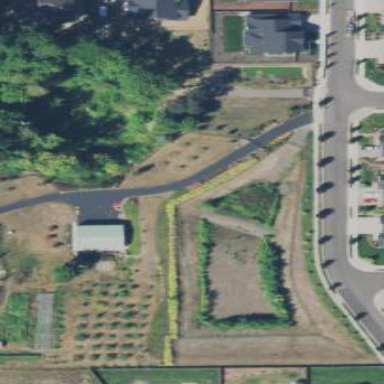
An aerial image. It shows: Bioswale created as man-made feature.